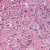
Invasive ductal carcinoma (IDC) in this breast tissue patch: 1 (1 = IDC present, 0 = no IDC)